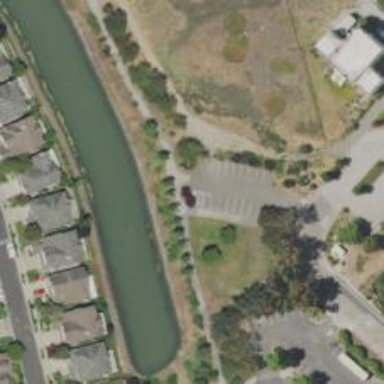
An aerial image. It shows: Parking space is available.